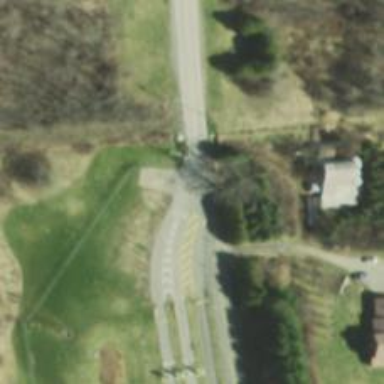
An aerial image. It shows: Primary link highway.